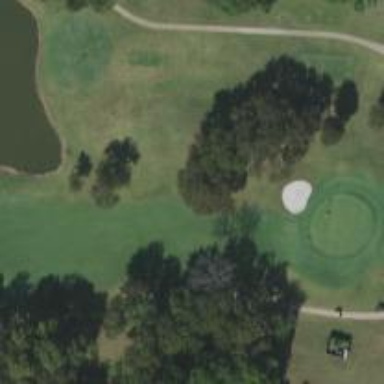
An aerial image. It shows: View of golf hole.